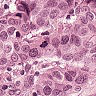
Metastatic tissue present: yes